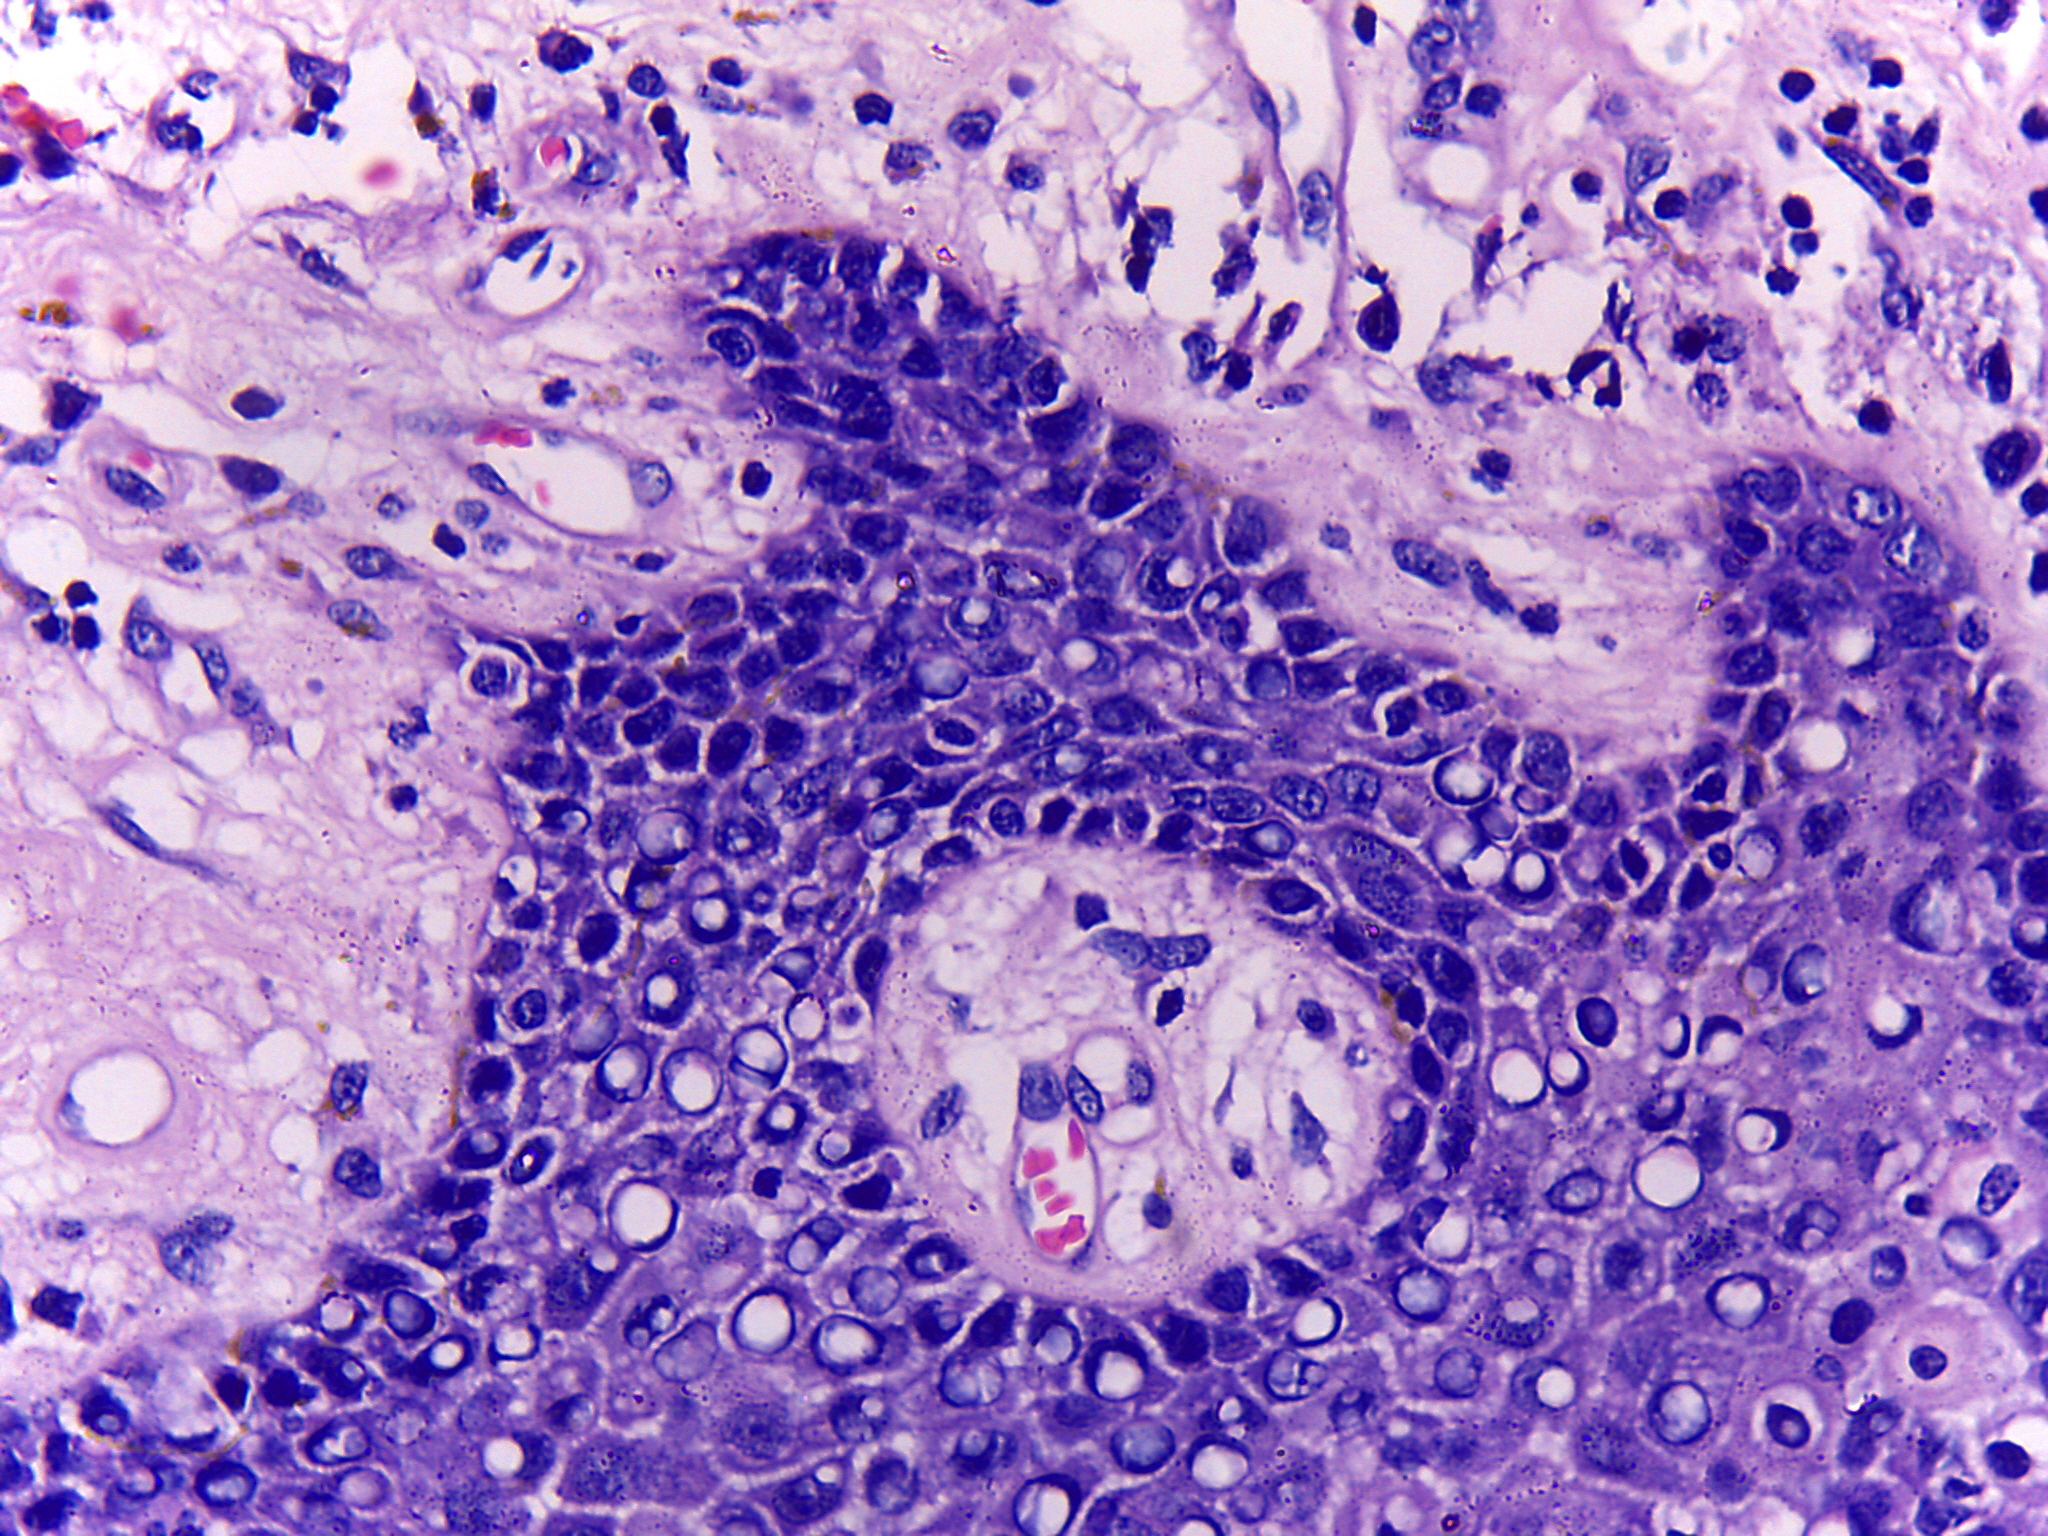
Diagnosis: OSCC